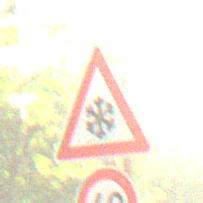
Verkehrszeichen: SchneeOderEisglaette
Zusatzzeichen unten: Geschwindigkeit40
Umgebung: Outdoor, Suburban
Tageszeit: SunriseSunset
Wetter: Clear
Licht: Natural
Jahreszeit: NotSpecified
Kontrast: HighContrast